Question: I have a textbox in a Windows form, I have clear button which basically clears the text char by char(that is one by one not all at once), my problem is i want to add another textbox to this form and would like to control both the textboxes with clear button meaning the clear should only clear the textbox which i have selected or clicked on, i tried doing it but either i am able to clear both the textboxes simultaneously or clear only textbox my code for single textbox is
'''
private void clearBtn_Click(object sender, EventArgs e)
{
string s = txtID.Text;
if (s.Length > 0) txtID.Text = s.Substring(0, s.Length - 1);
}
'''

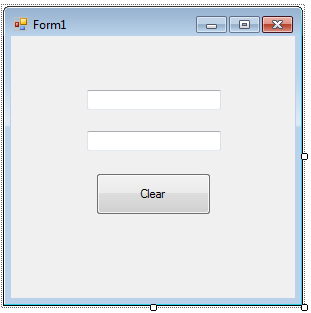
Answer: You can set the which control has focus upon focus and then use that to see which one needs to be removed.
'''
private Textbox SelectedTextBox;
protected void Form_Load(object sender, EventArgs e)
{
TextBox1.GotFocus += TextBox_GotFocus;
TextBox2.GotFocus += TextBox_GotFocus;
}
private void clearBtn_Click(object sender, EventArgs e)
{
if(this.SelectedTextBox == null) return;
string s = this.SelectedTextBox.Text;
if (s.Length > 0) this.SelectedTextBox.Text = s.Substring(0, s.Length - 1);
}
private void TextBox_GotFocus(object sender, EventArgs e)
{
this.SelectedTextBox = (Textbox)sender;
}
'''